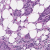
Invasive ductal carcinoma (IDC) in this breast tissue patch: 0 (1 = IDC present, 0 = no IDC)